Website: bh-photo
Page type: gifting
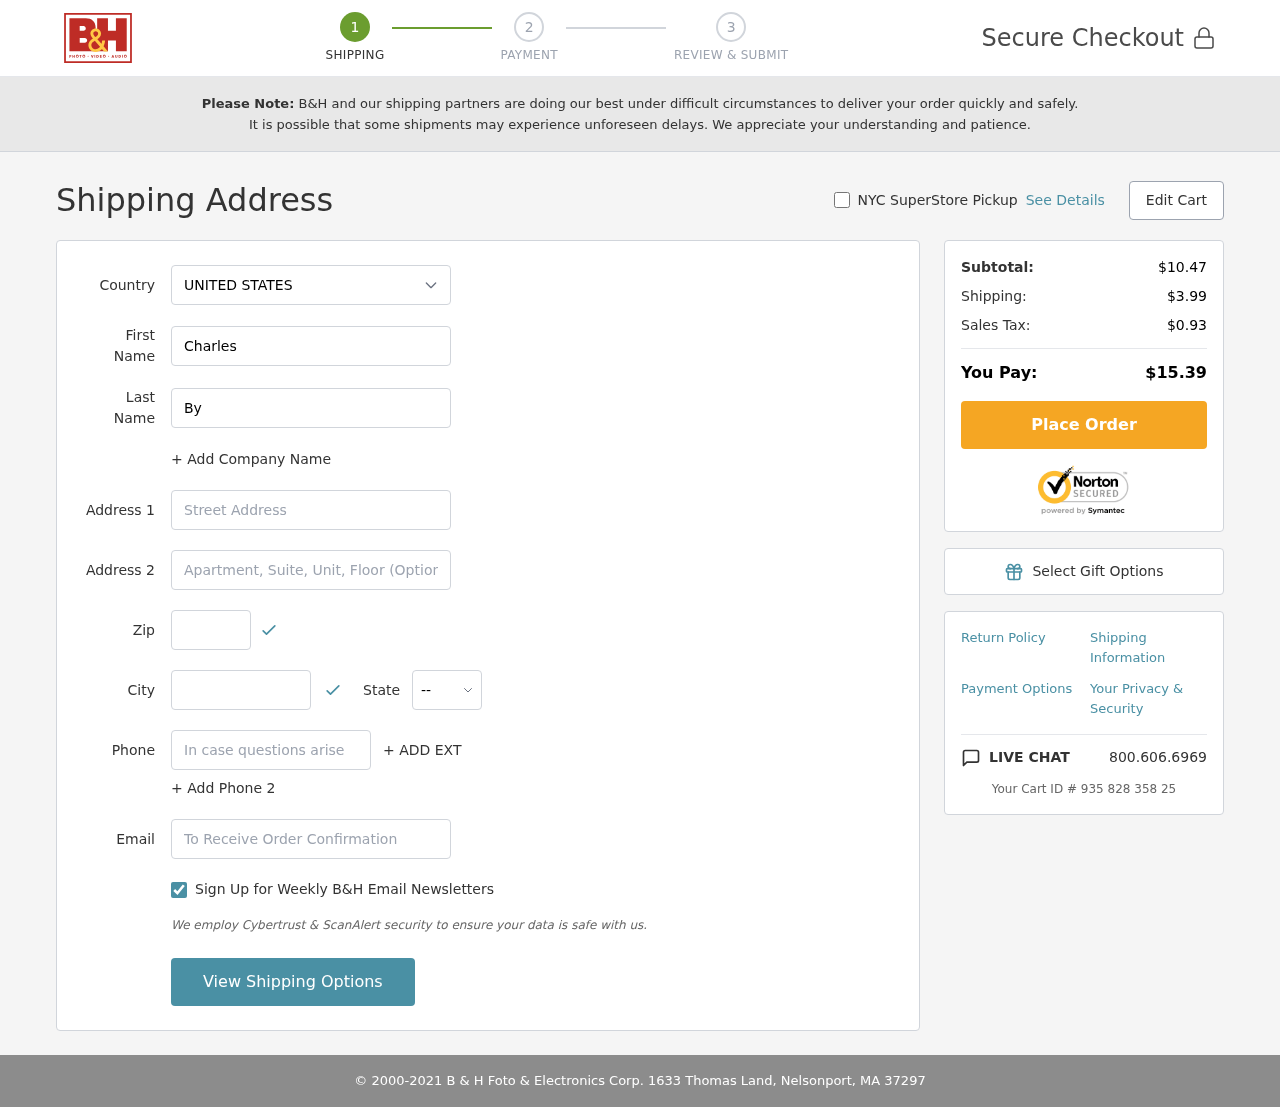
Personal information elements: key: PII_CITY
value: Nelsonport
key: PII_COUNTRY
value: United States
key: PII_EMAIL
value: cbyrd@yahoo.com
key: PII_FIRSTNAME
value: Charles
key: PII_LASTNAME
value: Byrd
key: PII_PHONE
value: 6346987333
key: PII_POSTCODE
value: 37297
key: PII_STATE_ABBR
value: MA
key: PII_STREET
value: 1633 Thomas Land
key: PII_STREET2
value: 4358 Donald Neck Apt. 037
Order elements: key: ORDER_SUBTOTAL
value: $10.47
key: ORDER_SHIPPING_COST
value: $3.99
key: ORDER_TAX
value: $0.93
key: ORDER_TOTAL
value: $15.39
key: ORDER_ID
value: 935 828 358 25